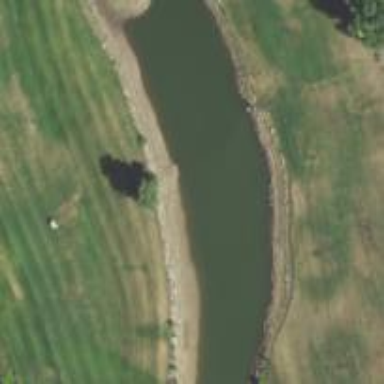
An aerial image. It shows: Scenic view of water hazard on golf course. The natural water feature adds beauty to the landscape.